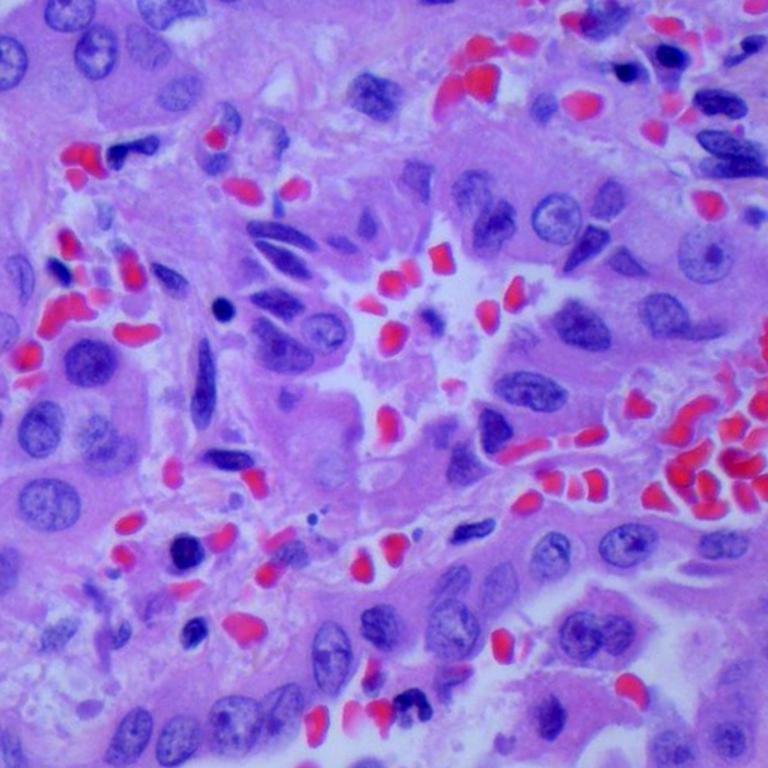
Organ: lung
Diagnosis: adenocarcinomas